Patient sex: F
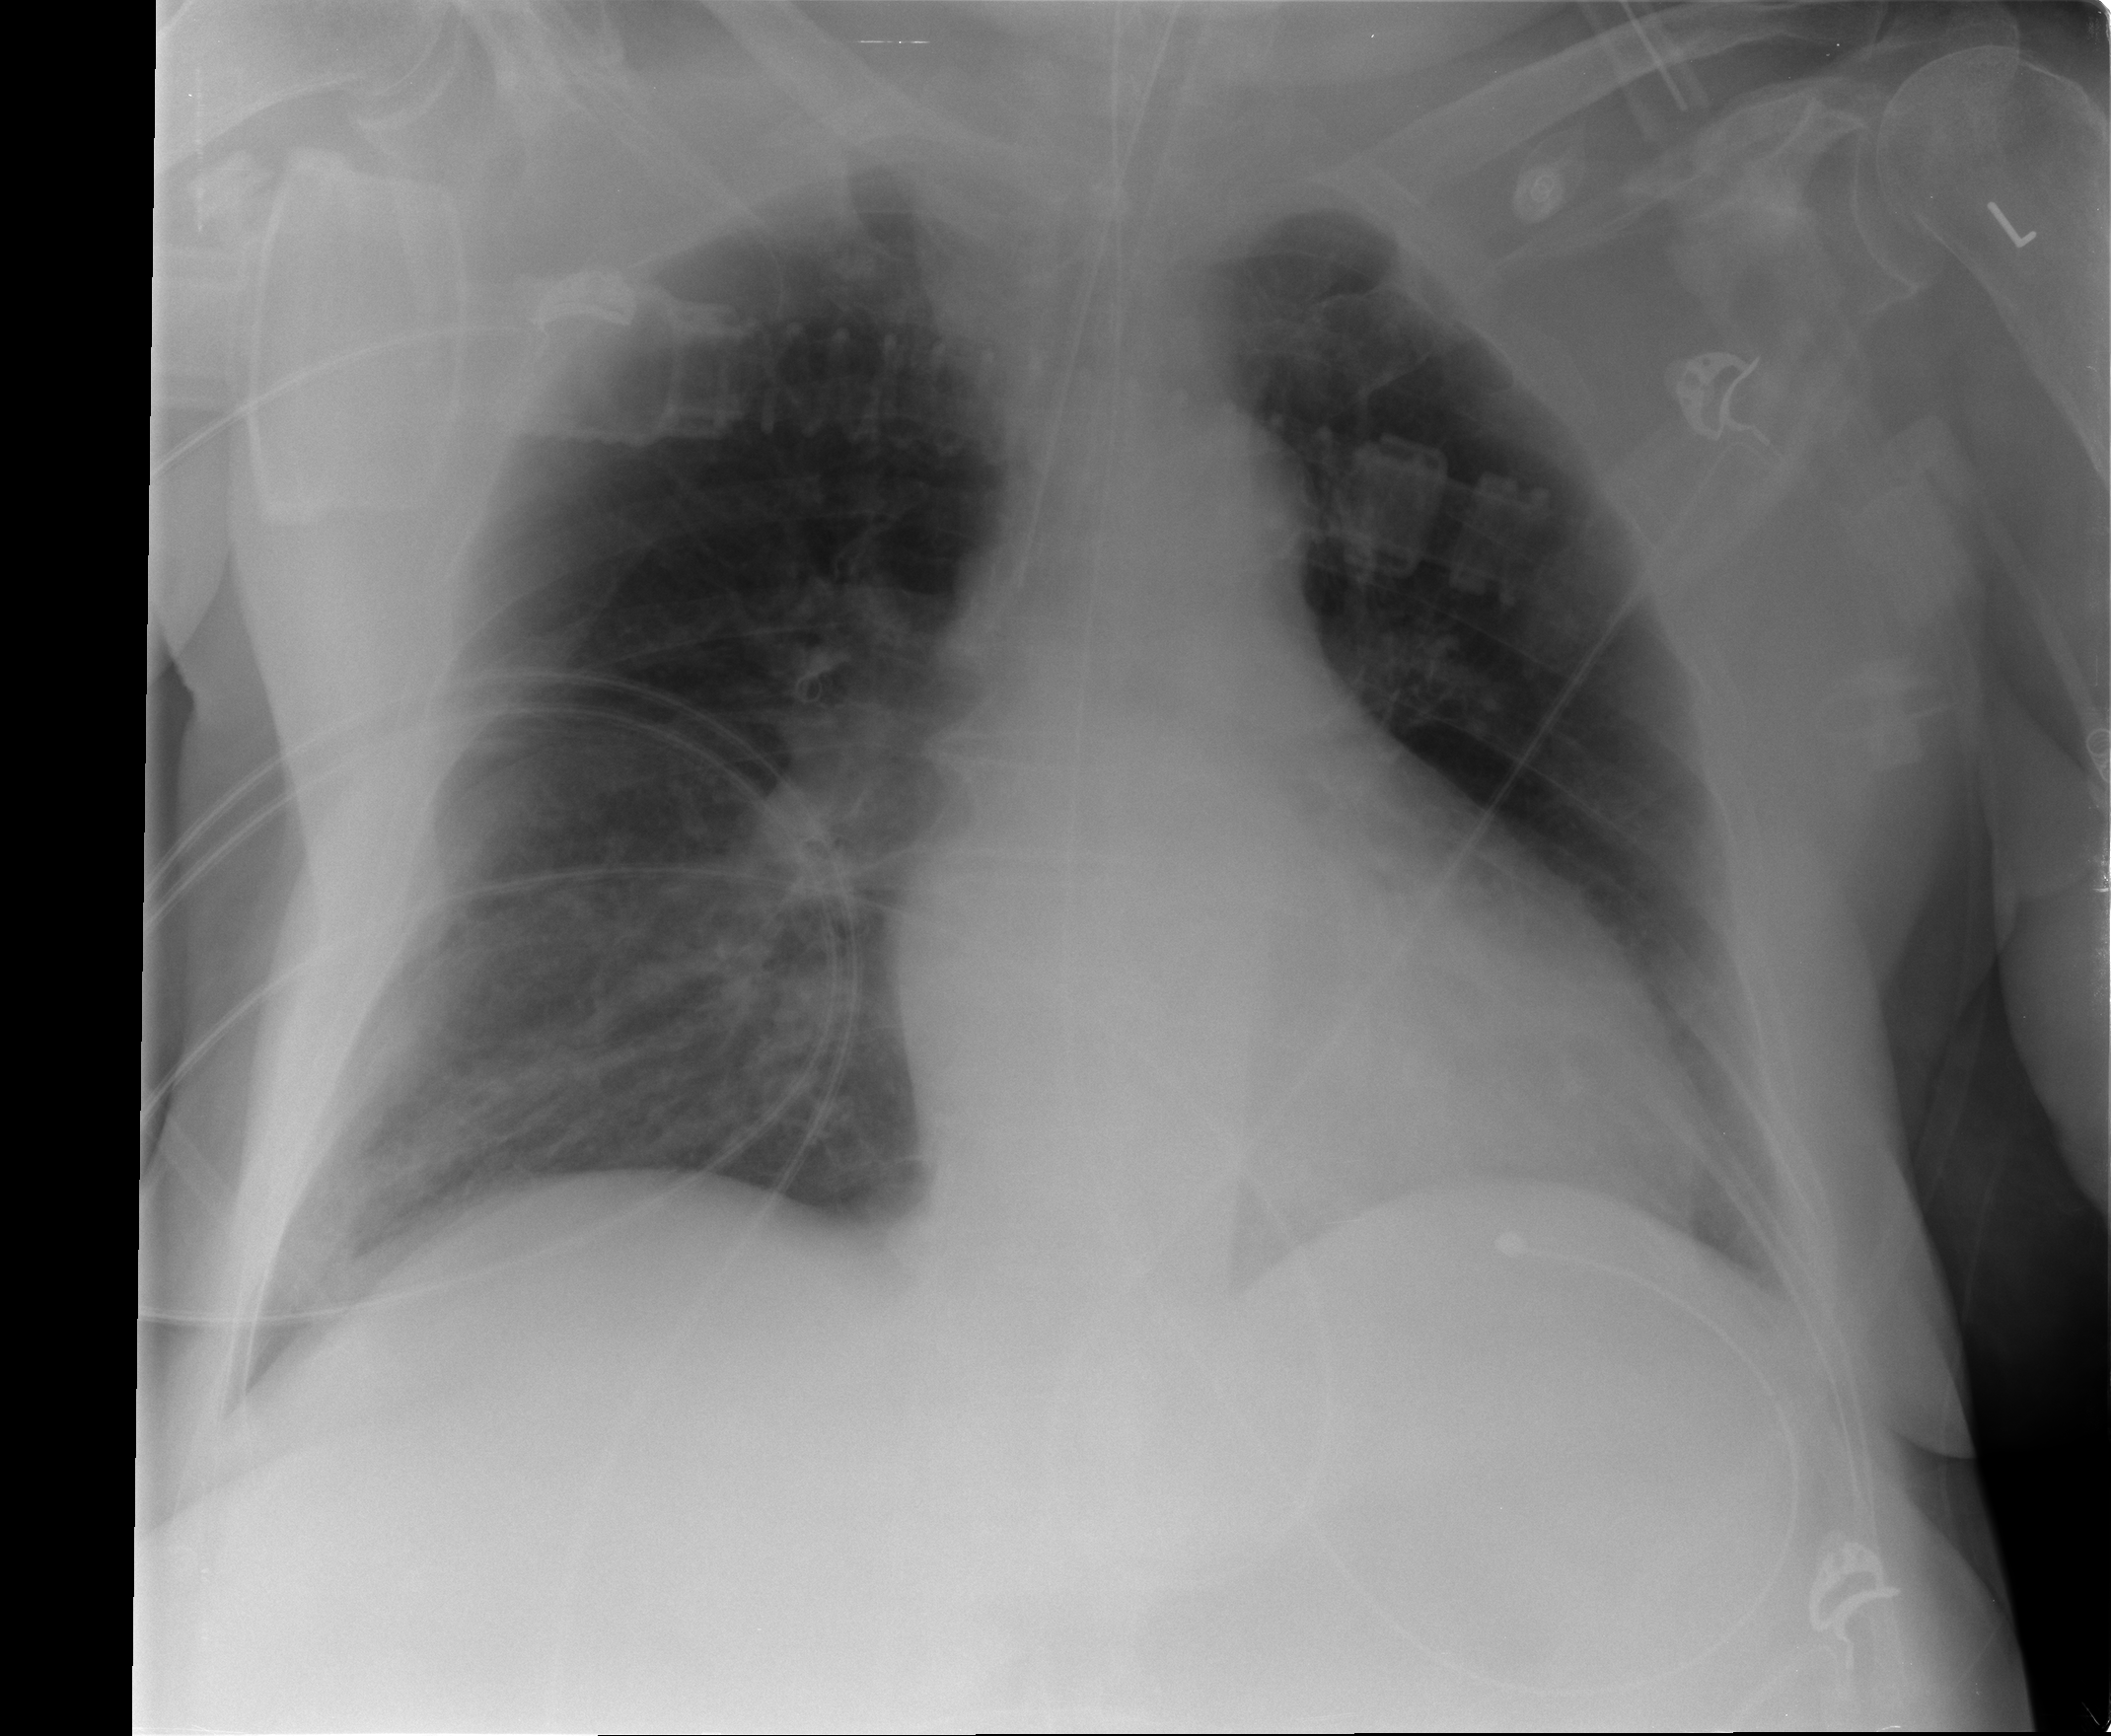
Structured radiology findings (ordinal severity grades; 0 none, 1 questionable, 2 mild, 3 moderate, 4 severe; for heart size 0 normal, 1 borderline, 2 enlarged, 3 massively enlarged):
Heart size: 0
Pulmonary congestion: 0
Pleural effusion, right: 0
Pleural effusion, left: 1
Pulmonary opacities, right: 1
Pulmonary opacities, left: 0
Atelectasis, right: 2
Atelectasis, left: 0